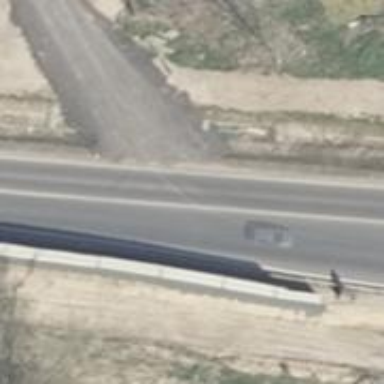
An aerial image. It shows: Asphalt motorway link.